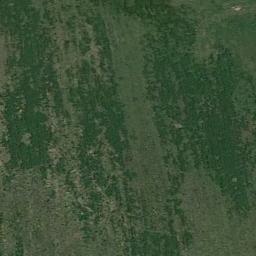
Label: meadow